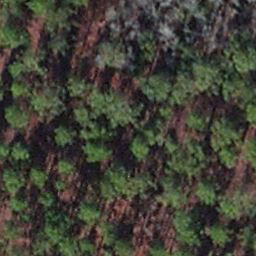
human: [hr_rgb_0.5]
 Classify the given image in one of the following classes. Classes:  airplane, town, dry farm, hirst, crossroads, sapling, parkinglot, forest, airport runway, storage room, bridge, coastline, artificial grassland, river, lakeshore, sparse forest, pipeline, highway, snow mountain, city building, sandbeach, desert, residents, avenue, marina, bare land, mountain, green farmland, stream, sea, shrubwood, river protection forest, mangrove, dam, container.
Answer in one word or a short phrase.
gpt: sapling